六年级 · 度量几何学
 圆形共门，也称 “月洞门”, 有人说这种门洞如一轮十五的满月, 因此得名。月洞门是中国古典建筑中常见的过径门，具有典型的明清风格。苏州园林建筑中圆形拱门的高度要达到 $2.4 \mathrm{~m}$ 才符合标准。一个圆形拱门门框的周长约是 $7.85 \mathrm{~m}$, 它的高度符合标准吗? (10 分)

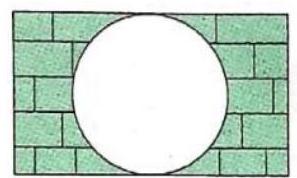
答案: $7.85 \div 3.14=2.5(\mathrm{~m}) \quad 2.5>2.4$, 符合标准。

答: 它的高度符合标准。